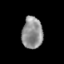
Tissue: skin
Cell type: Epithelial cells
Senescence score: 0.2613
Nuclear area (px): 642
Mean DAPI intensity: 144.117